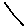
Label: line